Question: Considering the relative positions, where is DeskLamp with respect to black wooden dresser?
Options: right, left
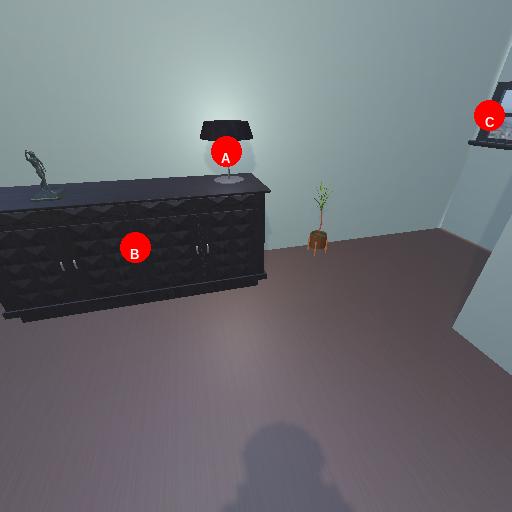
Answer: right